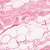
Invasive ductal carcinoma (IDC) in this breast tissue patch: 0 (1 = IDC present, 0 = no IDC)